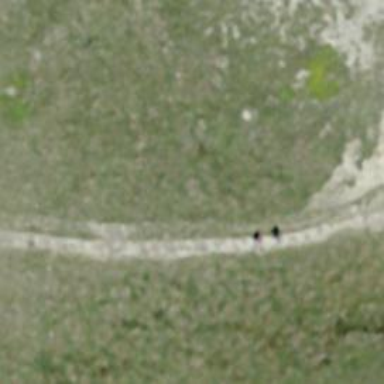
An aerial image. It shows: Path.